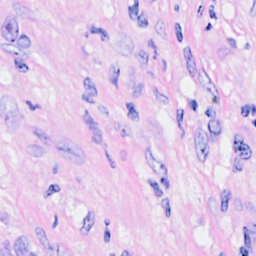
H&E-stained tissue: Breast